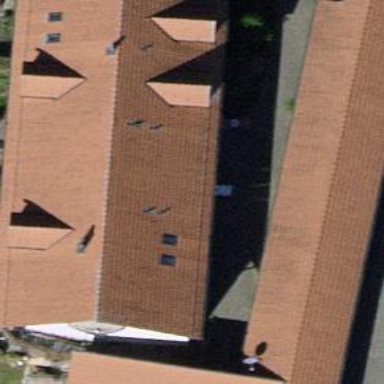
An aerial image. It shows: View of roof of building.